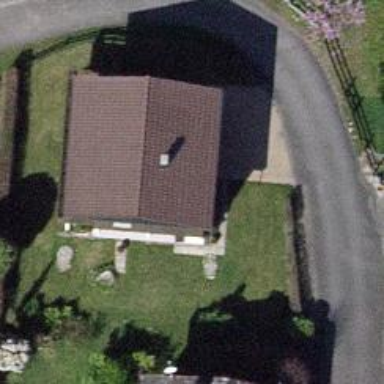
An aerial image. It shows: Bungalow.